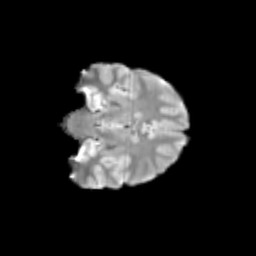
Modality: T2w
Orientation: coronal
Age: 12
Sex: female
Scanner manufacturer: siemens
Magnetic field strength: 3 T
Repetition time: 3.8 s
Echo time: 0.07 s